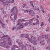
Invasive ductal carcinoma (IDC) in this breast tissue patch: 1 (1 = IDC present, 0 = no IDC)